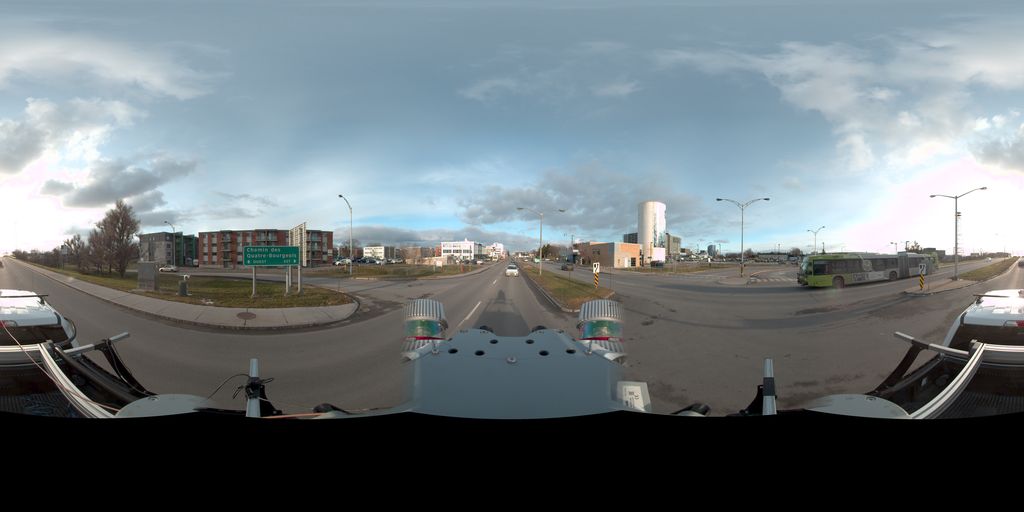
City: quebec_city